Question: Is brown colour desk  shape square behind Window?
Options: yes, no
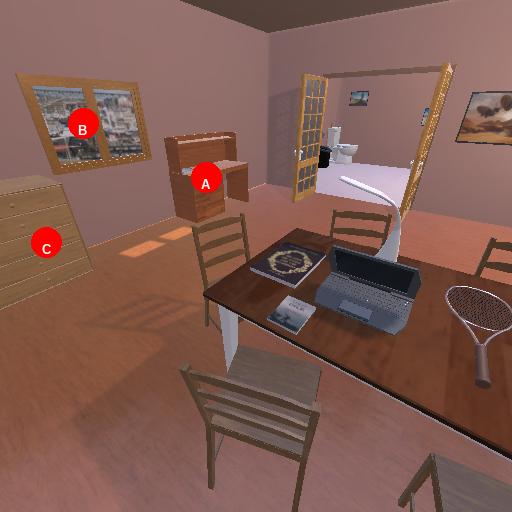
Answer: yes